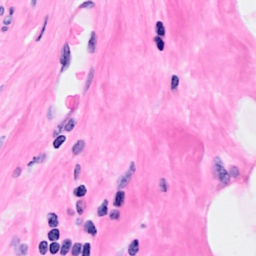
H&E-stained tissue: Breast